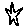
Label: star